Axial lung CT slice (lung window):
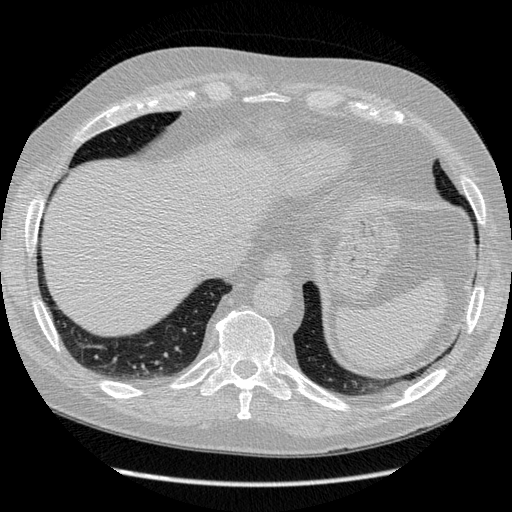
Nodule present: no